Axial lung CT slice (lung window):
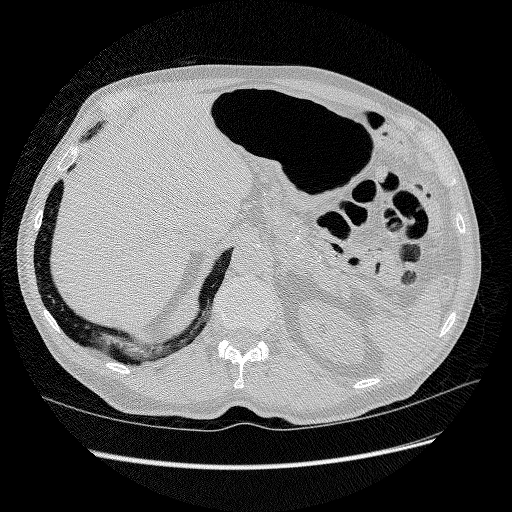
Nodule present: no